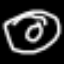
Label: donut